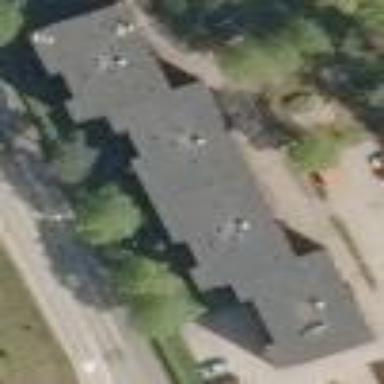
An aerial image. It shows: Flat-roofed apartment building with tar paper roofing material.